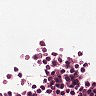
Metastatic tissue present: no